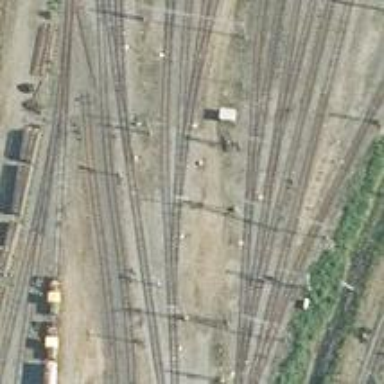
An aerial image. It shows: Rail yard with electrified contact lines for the railway.